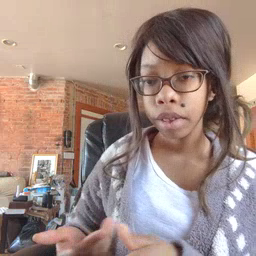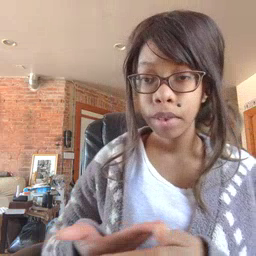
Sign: puppy